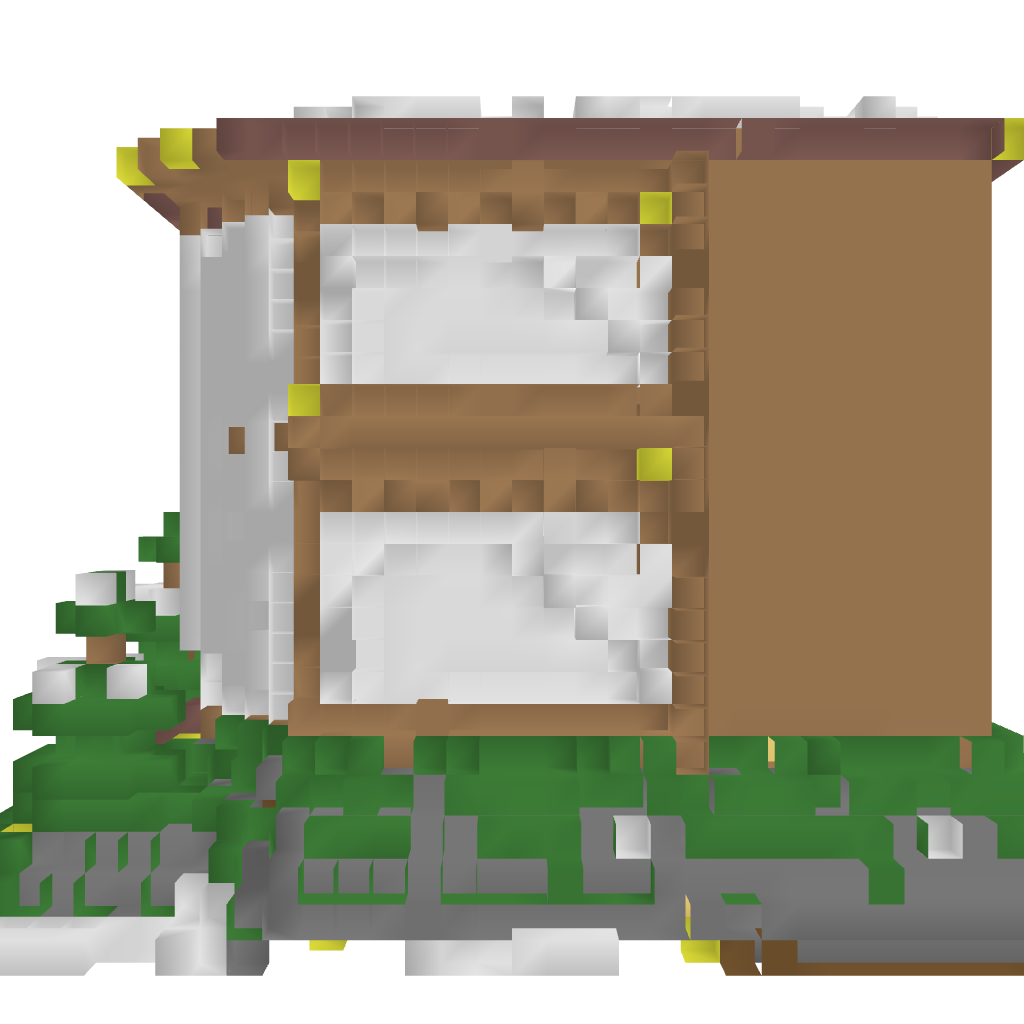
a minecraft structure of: big woodem house good quality